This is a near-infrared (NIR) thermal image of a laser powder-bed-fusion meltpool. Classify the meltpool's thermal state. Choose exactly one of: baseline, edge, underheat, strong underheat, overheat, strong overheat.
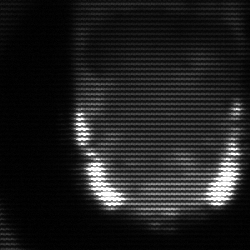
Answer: baseline